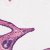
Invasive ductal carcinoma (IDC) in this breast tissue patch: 0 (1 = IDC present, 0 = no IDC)